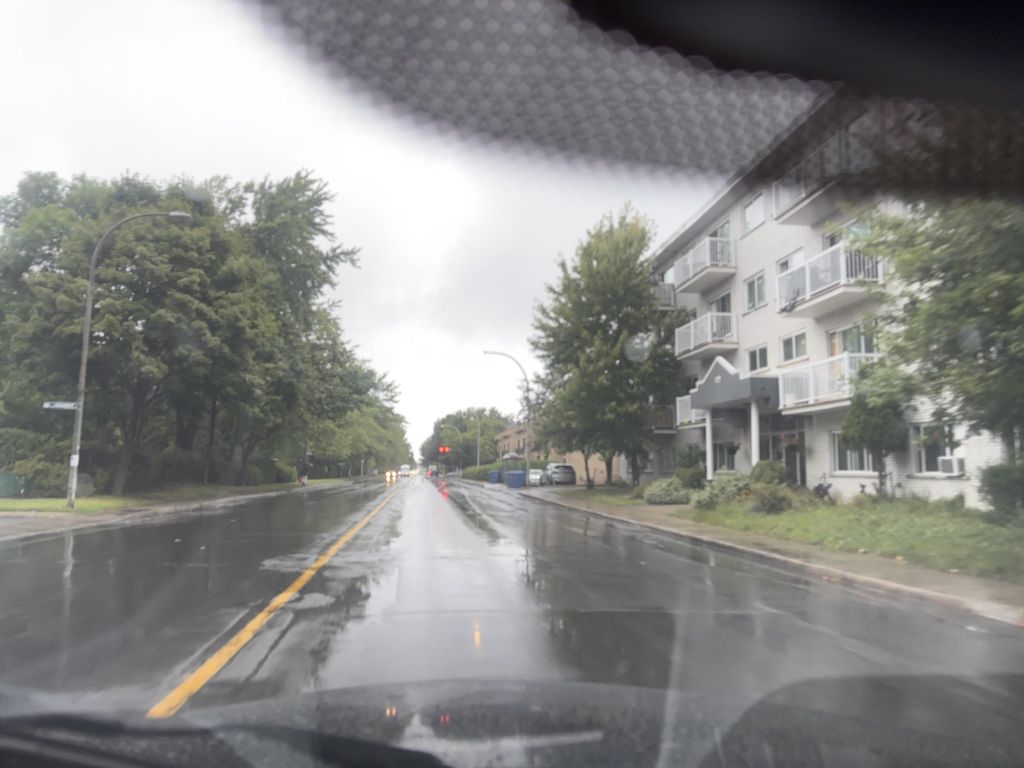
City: montreal